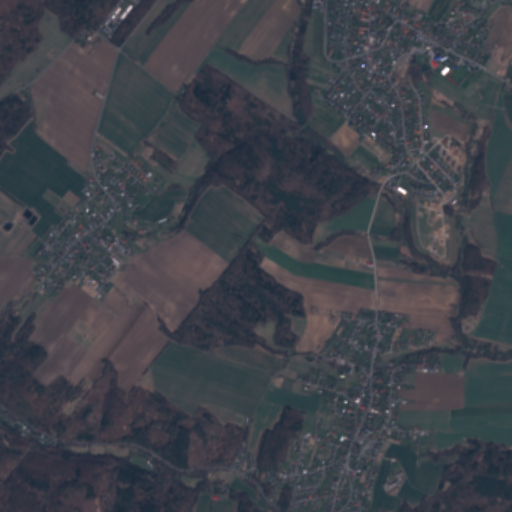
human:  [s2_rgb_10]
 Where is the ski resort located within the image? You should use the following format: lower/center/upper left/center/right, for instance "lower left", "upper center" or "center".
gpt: The ski resort is located in the upper left of the image.
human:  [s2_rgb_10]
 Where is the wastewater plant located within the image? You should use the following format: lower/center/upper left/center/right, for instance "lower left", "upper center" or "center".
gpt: The wastewater plant is located in the center right of the image.
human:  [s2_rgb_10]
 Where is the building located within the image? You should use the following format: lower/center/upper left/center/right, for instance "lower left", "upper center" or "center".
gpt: There is no building in the image.